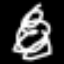
Label: squiggle